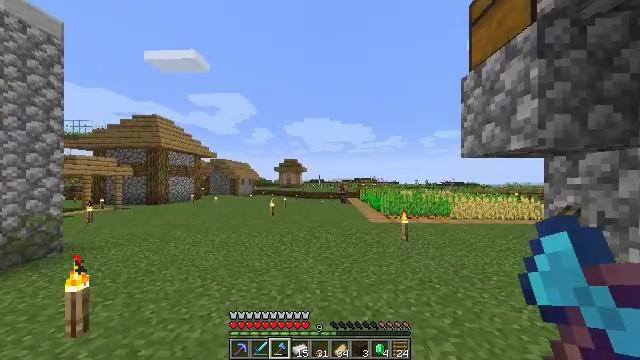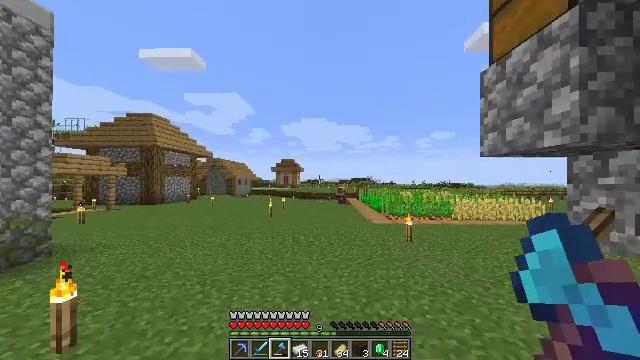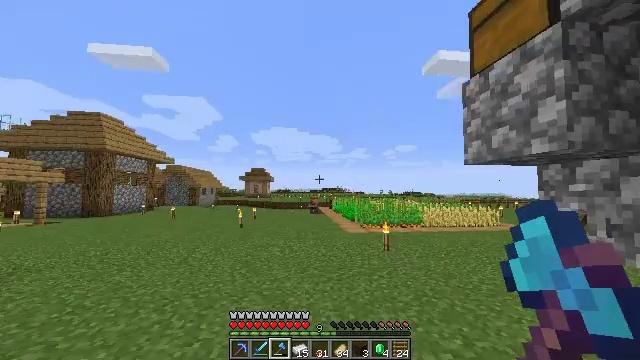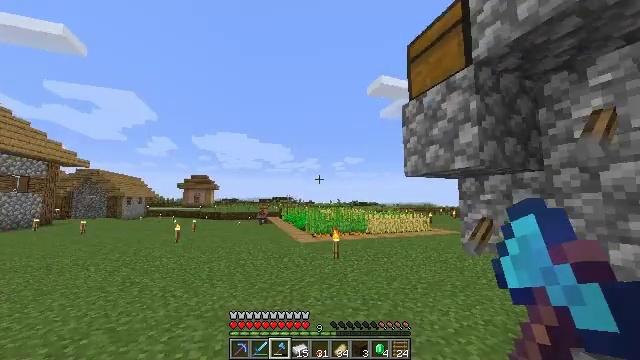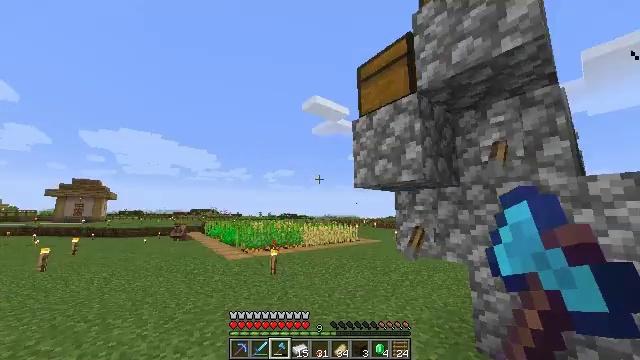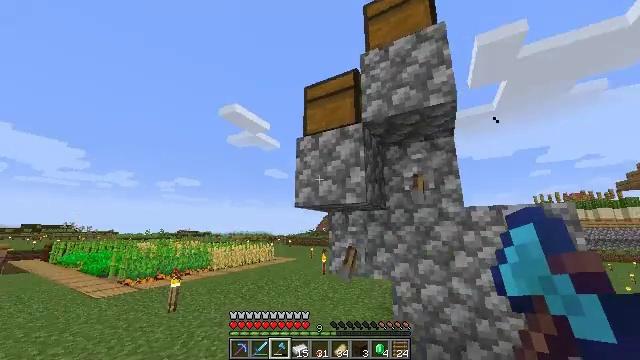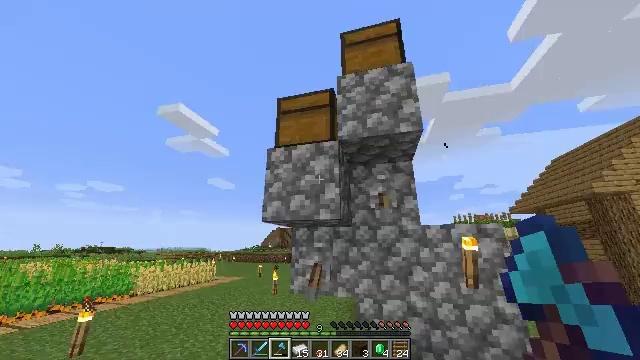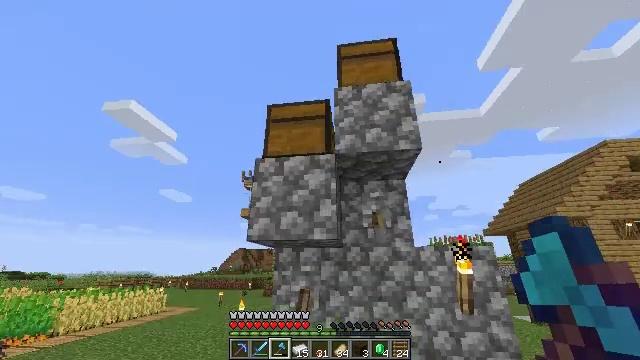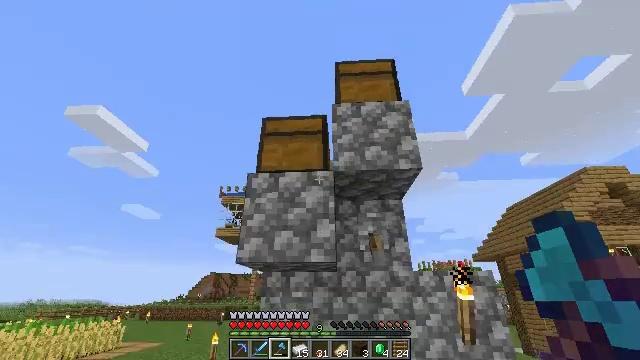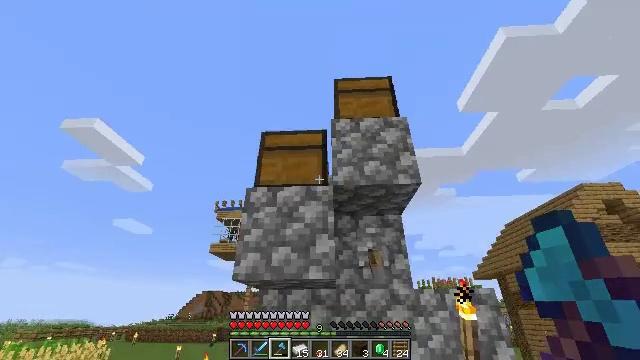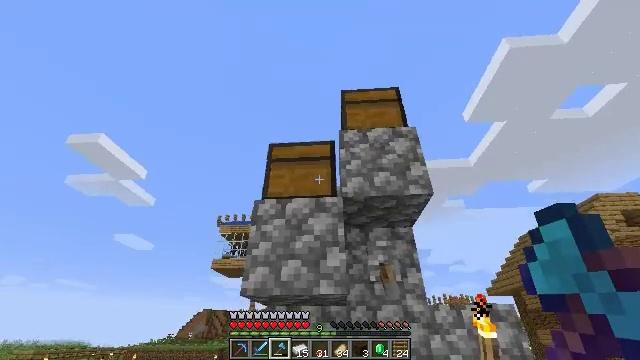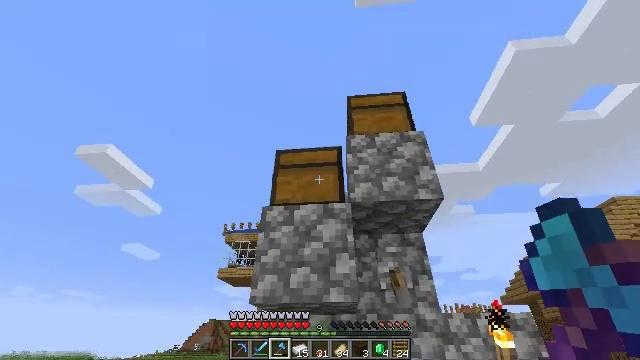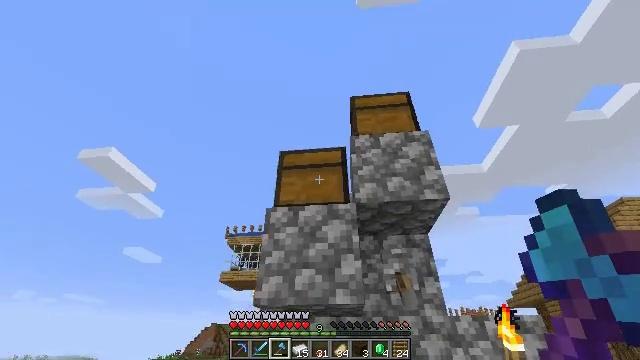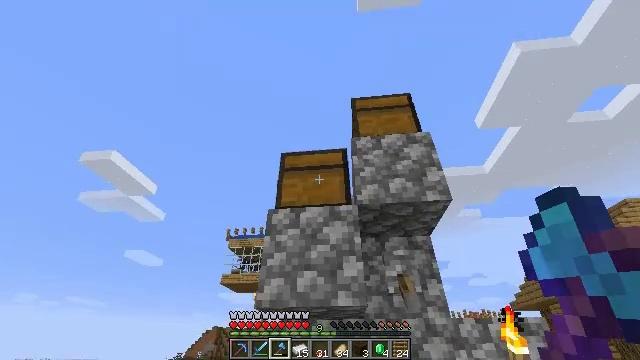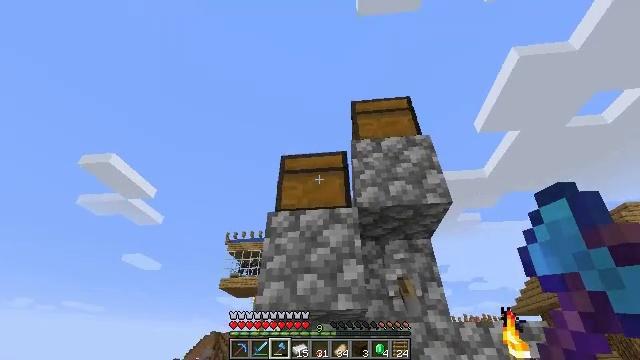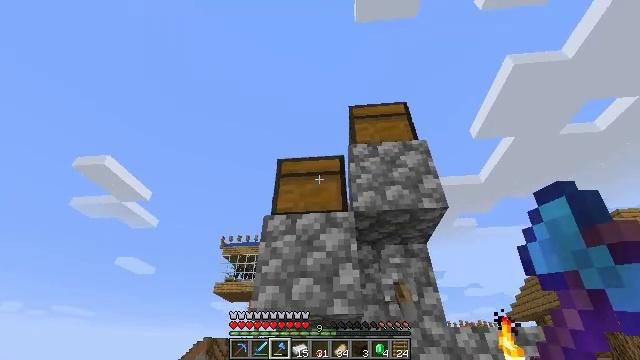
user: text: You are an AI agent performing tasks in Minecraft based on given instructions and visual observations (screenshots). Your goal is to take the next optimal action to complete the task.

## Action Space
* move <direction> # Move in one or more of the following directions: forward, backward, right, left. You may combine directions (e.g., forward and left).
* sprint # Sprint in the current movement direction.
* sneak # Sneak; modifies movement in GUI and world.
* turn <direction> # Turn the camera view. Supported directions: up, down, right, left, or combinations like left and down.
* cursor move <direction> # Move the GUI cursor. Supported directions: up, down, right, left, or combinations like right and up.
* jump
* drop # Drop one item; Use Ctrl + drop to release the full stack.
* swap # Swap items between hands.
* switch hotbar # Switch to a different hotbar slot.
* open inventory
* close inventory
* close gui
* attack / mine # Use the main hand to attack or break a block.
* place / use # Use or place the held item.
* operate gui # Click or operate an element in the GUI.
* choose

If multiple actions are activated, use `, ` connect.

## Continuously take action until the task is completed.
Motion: motion action
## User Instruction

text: Open the furnace and craft a green dye.
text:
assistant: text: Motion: move forward and move left, sprint
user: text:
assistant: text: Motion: move forward and move left, sprint, turn right and up
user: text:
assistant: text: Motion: move forward and move left, sprint, turn right and up
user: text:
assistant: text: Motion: move forward and move left, sprint, turn right and up
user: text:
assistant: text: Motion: move forward and move left, turn right and up
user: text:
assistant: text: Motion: move left, turn right and up
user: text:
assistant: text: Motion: move left, turn right and up
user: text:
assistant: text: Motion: turn right and up
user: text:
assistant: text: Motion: turn up
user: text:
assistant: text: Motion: turn left and up
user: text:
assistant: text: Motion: turn left and up
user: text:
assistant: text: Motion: no_op
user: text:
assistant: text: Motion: no_op
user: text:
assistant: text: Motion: no_op
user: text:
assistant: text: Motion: no_op
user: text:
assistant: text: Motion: no_op
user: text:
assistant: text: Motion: use / place
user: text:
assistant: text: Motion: use / place
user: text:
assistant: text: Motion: use / place
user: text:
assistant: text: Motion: use / place
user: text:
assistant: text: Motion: no_op
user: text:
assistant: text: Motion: open gui
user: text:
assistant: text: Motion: no_op
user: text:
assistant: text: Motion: no_op
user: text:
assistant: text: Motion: no_op
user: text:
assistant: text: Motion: no_op
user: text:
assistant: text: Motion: no_op
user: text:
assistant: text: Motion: no_op
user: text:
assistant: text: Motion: cursor move right
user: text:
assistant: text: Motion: cursor move right and down